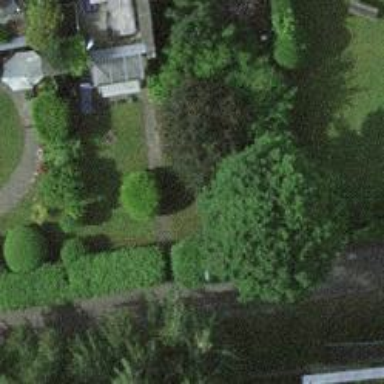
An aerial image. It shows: Garden with evergreen needle-leaved trees.